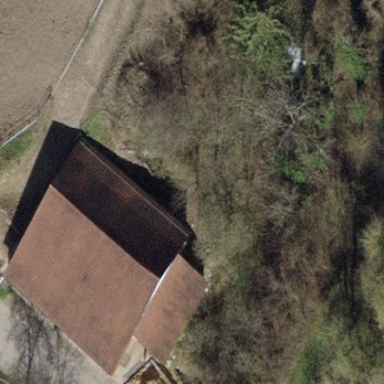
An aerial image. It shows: Gabled roof on farm auxiliary building.